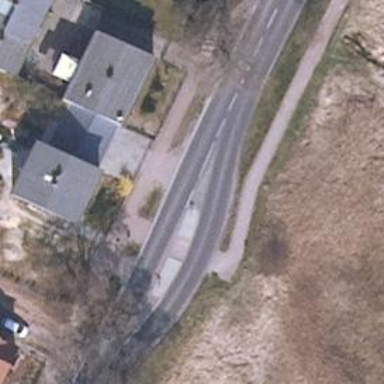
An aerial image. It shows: Unmarked crossing with traffic island.